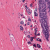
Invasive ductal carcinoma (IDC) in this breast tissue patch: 0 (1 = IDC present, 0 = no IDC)